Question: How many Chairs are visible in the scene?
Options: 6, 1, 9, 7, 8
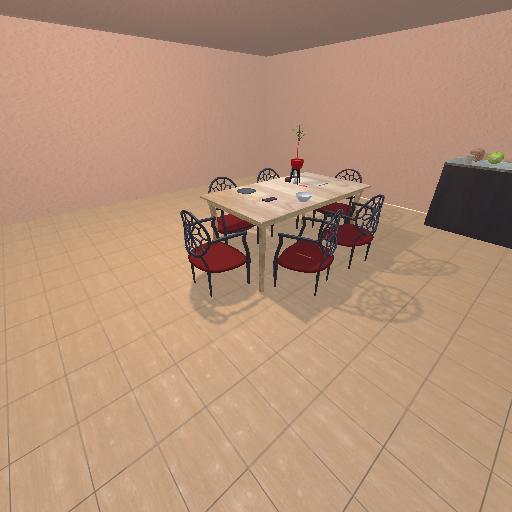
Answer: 6